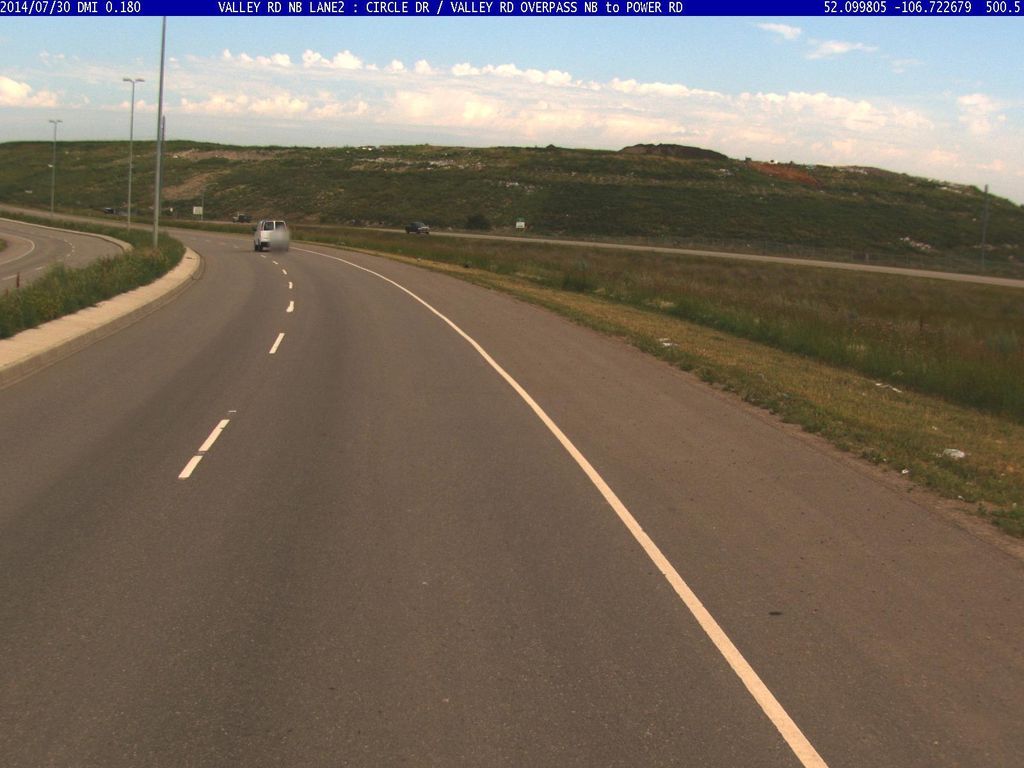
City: saskatoon